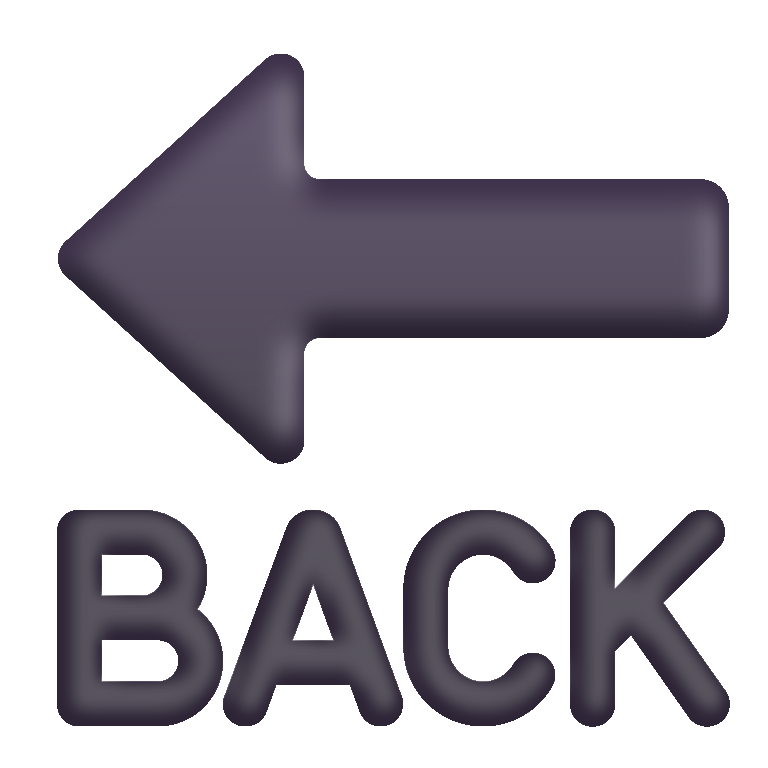
back arrow color